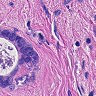
Metastatic tissue present: yes